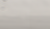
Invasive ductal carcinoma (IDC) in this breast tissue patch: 0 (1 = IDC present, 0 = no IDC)